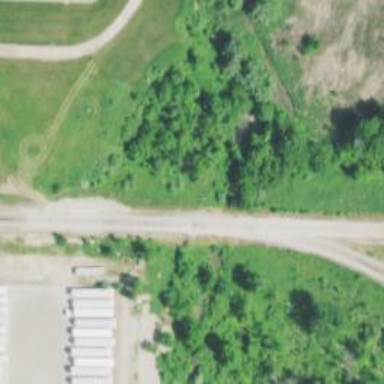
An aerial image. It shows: Culvert tunnel.